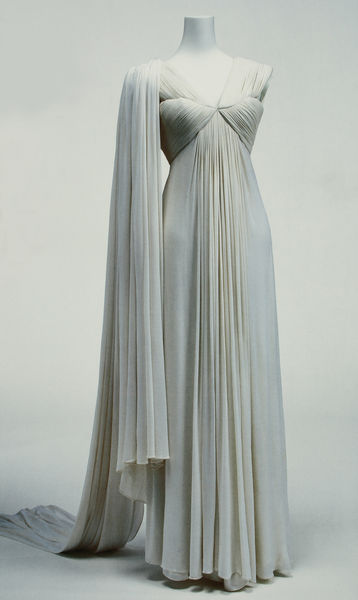
Titel: Abendkleid
Künstler: Madame Grès
Standort: Kyoto (Japan)
Institution: Kyoto Costume Institute
Schlagwörter: dunkel, körper, schatten, weiß, frau, grau, hell, kleid, licht, schwarz, schal, schleier, ball, fest, mode, rock, falten, kleidung, ärmel, hals, stoff, stoffe, dekolletee, schulter, schultern, seide, schleppe, taille, modell, falte, jugendstil, robe, faltenwurf, plastik, stola, abendkleid, fliessend, antike, schnitt, puppe, dekolltee, empire, design, foro, ballkleid, bodenlang, v ausschnitt, abendrobe, schneiderpuppe, brautklied